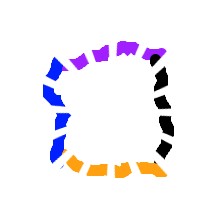
Shape: square